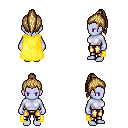
a pixel art fantasy rpg character, female body template, dark elf, purple skin, yellow cape, gold greaves, blonde long topknot hairstyle, four views (front, back, left, right), 2x2 character sprite sheet, small pixel art, hard edges, no anti-aliasing